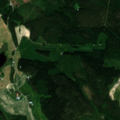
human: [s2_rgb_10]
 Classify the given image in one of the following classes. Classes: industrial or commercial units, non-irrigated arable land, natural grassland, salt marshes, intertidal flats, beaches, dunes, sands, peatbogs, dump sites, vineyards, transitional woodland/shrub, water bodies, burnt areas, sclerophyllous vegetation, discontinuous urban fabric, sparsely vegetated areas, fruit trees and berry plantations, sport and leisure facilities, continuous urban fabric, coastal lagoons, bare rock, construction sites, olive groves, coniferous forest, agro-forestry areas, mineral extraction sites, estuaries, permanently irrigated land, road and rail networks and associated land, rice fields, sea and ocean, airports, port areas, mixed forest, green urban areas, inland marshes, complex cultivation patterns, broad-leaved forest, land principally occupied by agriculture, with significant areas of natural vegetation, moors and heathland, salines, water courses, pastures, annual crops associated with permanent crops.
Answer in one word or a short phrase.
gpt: non-irrigated arable land, land principally occupied by agriculture, with significant areas of natural vegetation, coniferous forest, mixed forest